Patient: sex F, age 58
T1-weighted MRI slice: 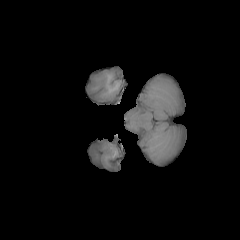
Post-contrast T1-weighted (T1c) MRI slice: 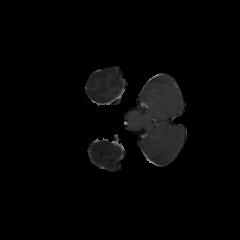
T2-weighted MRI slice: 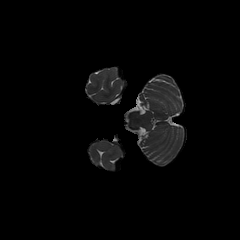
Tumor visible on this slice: no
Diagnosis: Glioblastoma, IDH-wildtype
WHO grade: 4